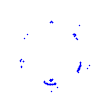
Particle: kaon